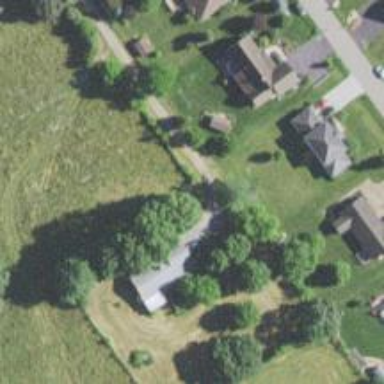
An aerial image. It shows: Driveway.